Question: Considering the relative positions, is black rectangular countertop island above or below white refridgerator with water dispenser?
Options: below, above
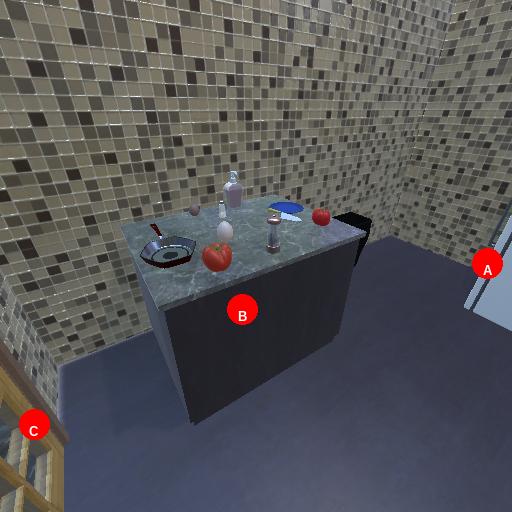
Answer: below